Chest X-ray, AP view. Patient: 54 years old, sex F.
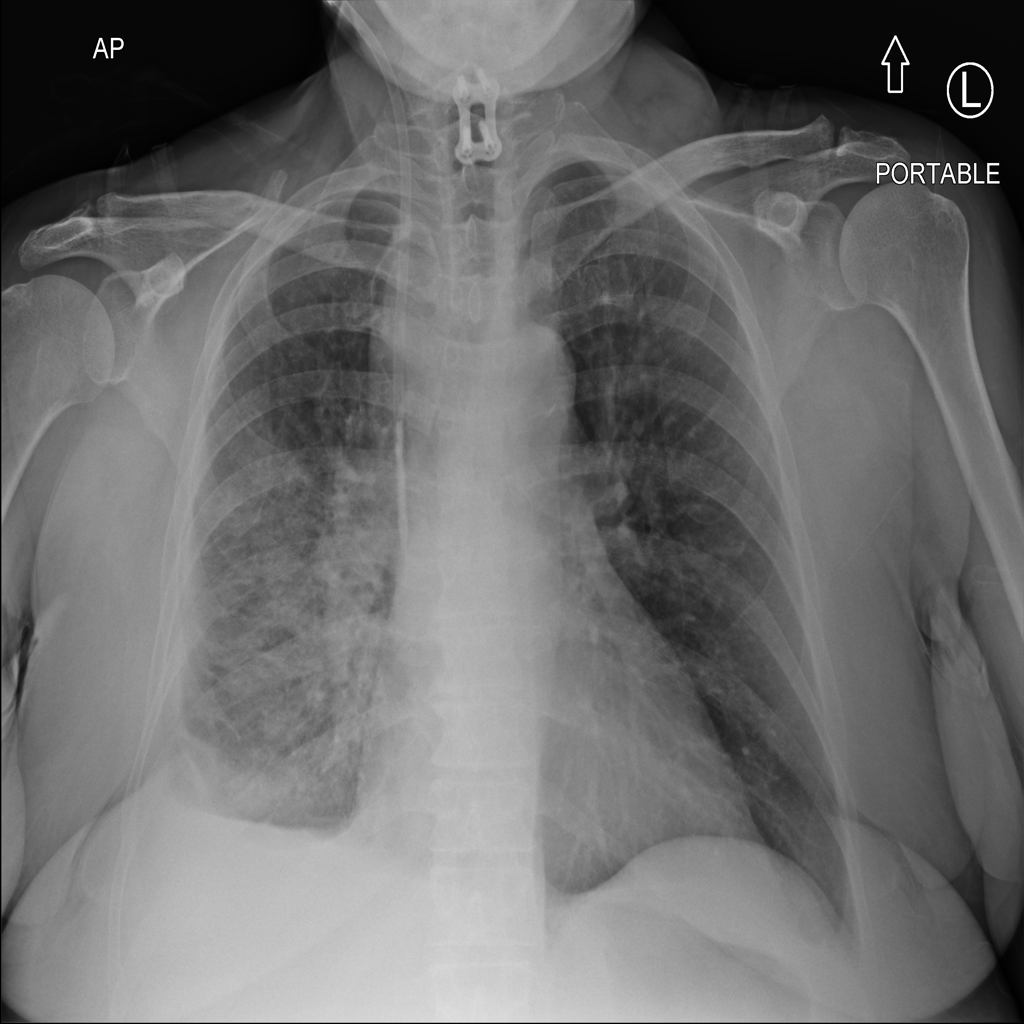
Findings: Pneumothorax